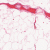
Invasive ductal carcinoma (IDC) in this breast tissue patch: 0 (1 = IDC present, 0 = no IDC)